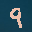
Label: 9